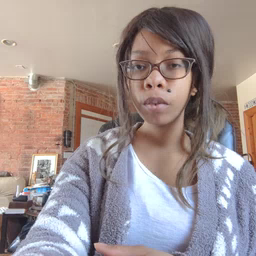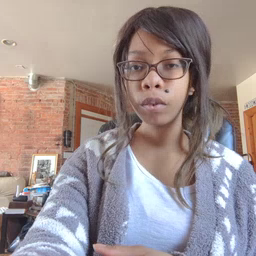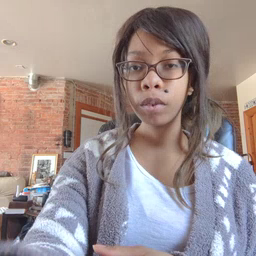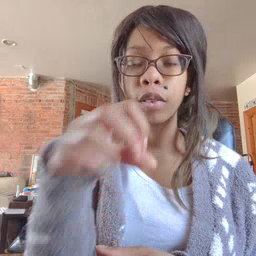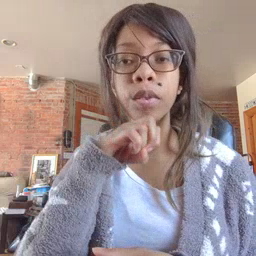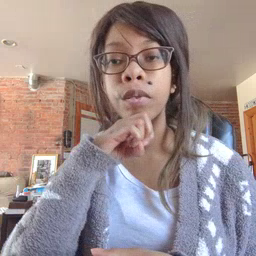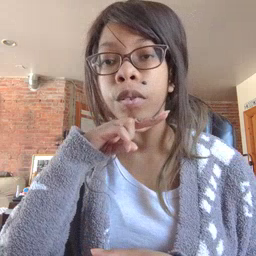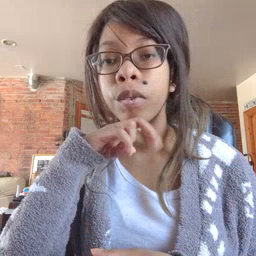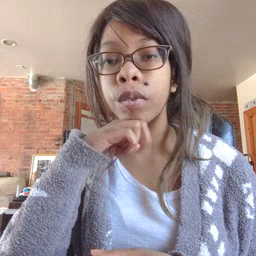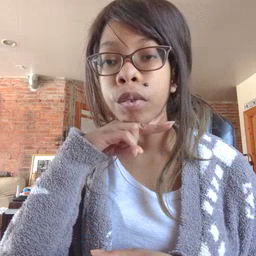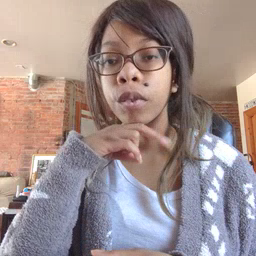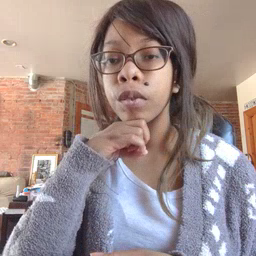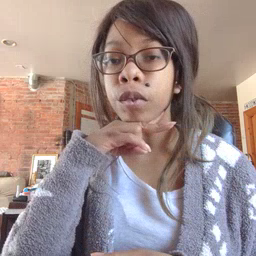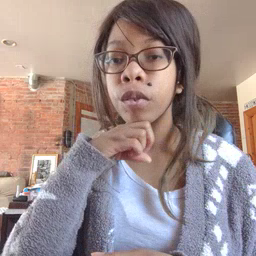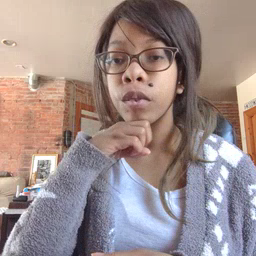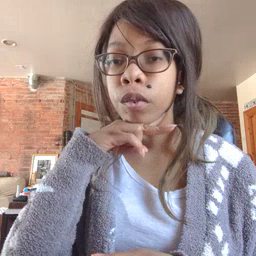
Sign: frog